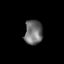
Tissue: lung
Cell type: T cells
Senescence score: 0.1832
Nuclear area (px): 432
Mean DAPI intensity: 111.792